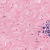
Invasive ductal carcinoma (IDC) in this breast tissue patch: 0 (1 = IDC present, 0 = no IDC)